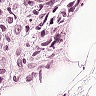
Metastatic tissue present: yes